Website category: restaurant
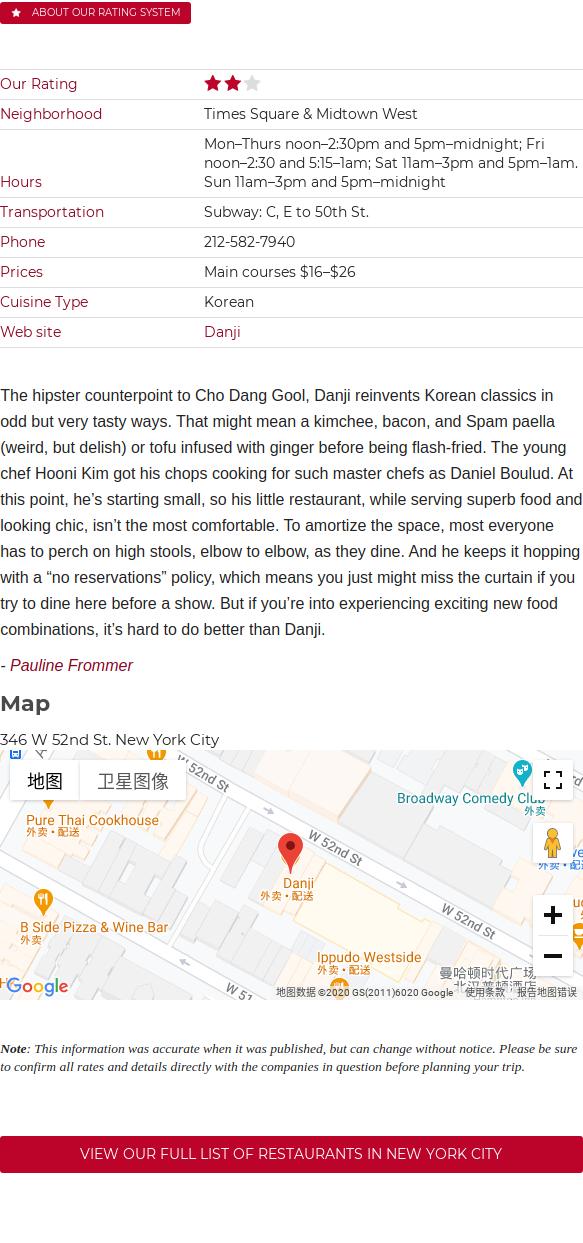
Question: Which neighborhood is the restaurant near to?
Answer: Times Square & Midtown West

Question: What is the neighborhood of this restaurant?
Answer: Times Square & Midtown West

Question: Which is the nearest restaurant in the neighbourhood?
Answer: Times Square & Midtown West

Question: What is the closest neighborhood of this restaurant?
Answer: Times Square & Midtown West

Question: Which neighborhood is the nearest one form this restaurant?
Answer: Times Square & Midtown West

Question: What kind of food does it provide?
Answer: Korean

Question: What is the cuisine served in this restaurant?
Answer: Korean

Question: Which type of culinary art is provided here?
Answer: Korean

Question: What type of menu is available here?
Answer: Korean

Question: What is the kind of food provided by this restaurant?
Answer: Korean

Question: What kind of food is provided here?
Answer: Korean

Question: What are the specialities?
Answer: Korean

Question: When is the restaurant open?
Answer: MonThurs noon2:30pm and 5pmmidnight; Fri noon2:30 and 5:151am; Sat 11am3pm and 5pm1am. Sun 11am3pm and 5pmmidnight

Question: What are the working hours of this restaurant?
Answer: MonThurs noon2:30pm and 5pmmidnight; Fri noon2:30 and 5:151am; Sat 11am3pm and 5pm1am. Sun 11am3pm and 5pmmidnight

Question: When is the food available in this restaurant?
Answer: MonThurs noon2:30pm and 5pmmidnight; Fri noon2:30 and 5:151am; Sat 11am3pm and 5pm1am. Sun 11am3pm and 5pmmidnight

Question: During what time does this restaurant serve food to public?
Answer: MonThurs noon2:30pm and 5pmmidnight; Fri noon2:30 and 5:151am; Sat 11am3pm and 5pm1am. Sun 11am3pm and 5pmmidnight

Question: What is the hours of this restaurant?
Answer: MonThurs noon2:30pm and 5pmmidnight; Fri noon2:30 and 5:151am; Sat 11am3pm and 5pm1am. Sun 11am3pm and 5pmmidnight

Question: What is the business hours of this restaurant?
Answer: MonThurs noon2:30pm and 5pmmidnight; Fri noon2:30 and 5:151am; Sat 11am3pm and 5pm1am. Sun 11am3pm and 5pmmidnight

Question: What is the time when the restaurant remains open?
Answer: MonThurs noon2:30pm and 5pmmidnight; Fri noon2:30 and 5:151am; Sat 11am3pm and 5pm1am. Sun 11am3pm and 5pmmidnight

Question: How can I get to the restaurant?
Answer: Subway: C, E to 50th St.

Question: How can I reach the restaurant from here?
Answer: Subway: C, E to 50th St.

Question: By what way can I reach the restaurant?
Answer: Subway: C, E to 50th St.

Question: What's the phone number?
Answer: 212-582-7940

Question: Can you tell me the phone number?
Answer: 212-582-7940

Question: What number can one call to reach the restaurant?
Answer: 212-582-7940

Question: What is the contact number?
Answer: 212-582-7940

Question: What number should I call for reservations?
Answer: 212-582-7940

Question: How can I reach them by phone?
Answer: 212-582-7940

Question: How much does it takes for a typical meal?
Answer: Main courses $16$26

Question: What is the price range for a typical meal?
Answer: Main courses $16$26

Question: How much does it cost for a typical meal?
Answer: Main courses $16$26

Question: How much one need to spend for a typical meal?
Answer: Main courses $16$26

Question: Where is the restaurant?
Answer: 346 W 52nd St. New York City

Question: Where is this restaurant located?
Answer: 346 W 52nd St. New York City

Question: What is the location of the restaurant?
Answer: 346 W 52nd St. New York City

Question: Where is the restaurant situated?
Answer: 346 W 52nd St. New York City

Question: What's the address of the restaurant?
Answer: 346 W 52nd St. New York City

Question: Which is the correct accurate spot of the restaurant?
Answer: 346 W 52nd St. New York City

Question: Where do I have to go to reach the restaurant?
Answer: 346 W 52nd St. New York City